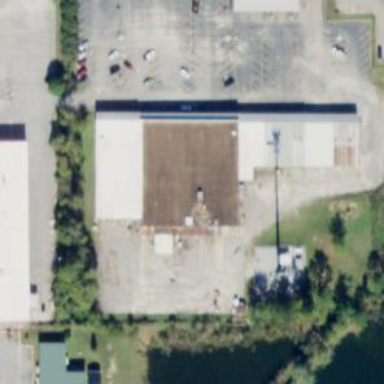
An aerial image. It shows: Building that serves as storage rental shop.